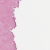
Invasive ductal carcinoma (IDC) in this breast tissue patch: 0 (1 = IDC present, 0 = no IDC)